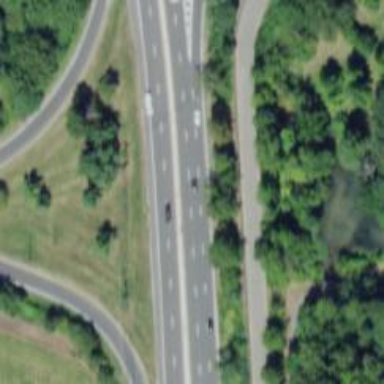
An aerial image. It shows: Junction.